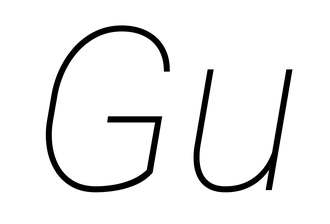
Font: Roboto-Italic_Thin_Italic